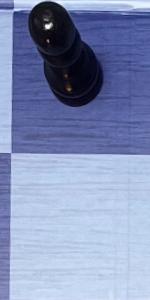
Label: Empty